Question: I've got an exported version of a MATLAB diagram, similar to the one below. The problem is, that there are no axis captions. It's not possible to export the file again from MATLAB. I need to edit the PDF programmatically and edit about 100 diagrams, all with the same axis positions.
Is there a clean and fast way to paste the Strings and at the corresponding positions in the pdf based on a batch process?

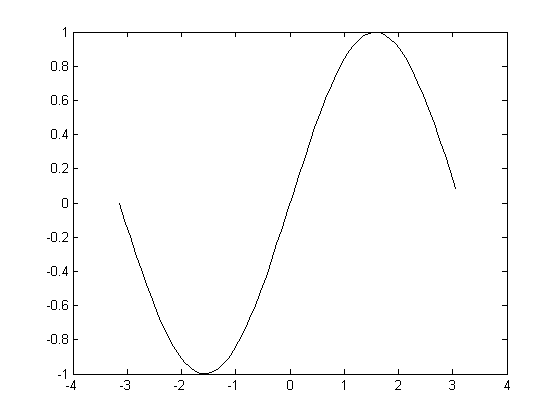
Answer: Create a PDF file with the captions. Add that as a background with to the PDF files with <URL>.